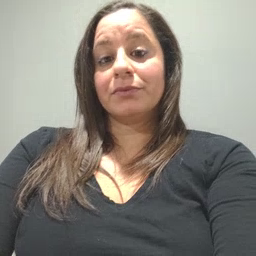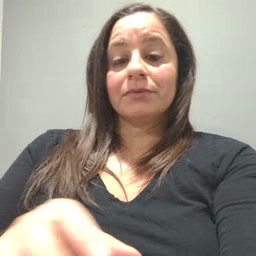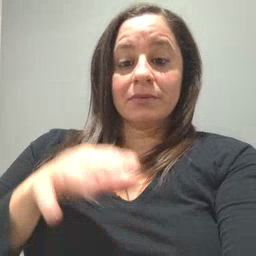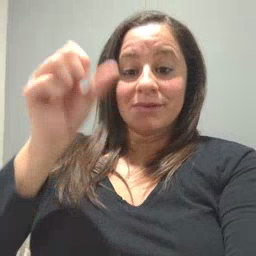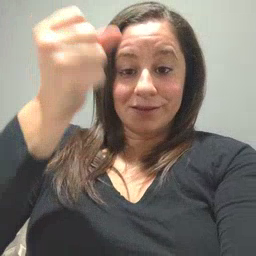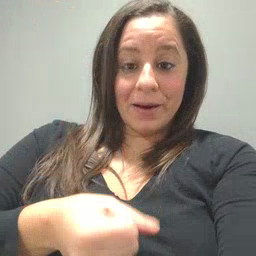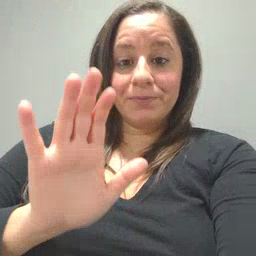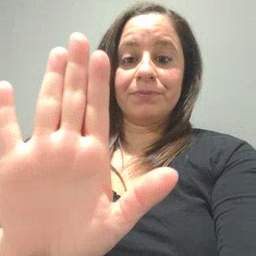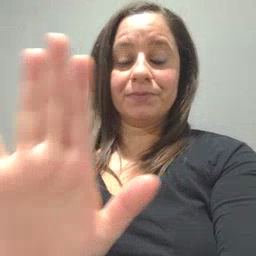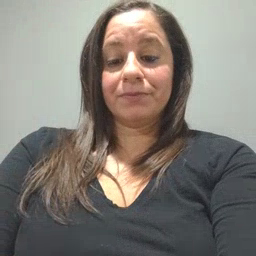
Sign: mitten